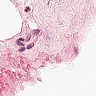
Metastatic tissue present: no